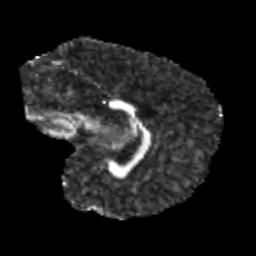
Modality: FA
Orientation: sagittal
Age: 11
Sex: male
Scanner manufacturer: siemens
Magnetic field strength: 3 T
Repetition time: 3.8 s
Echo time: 0.07 s